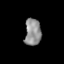
Tissue: lung
Cell type: Epithelial cells
Senescence score: 0.164
Nuclear area (px): 429
Mean DAPI intensity: 143.758